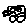
Label: car